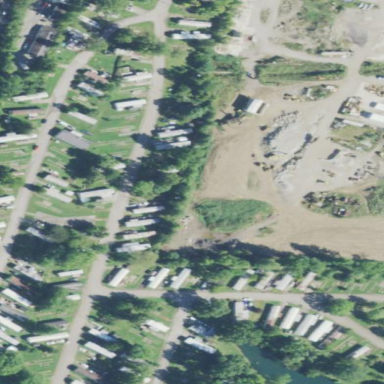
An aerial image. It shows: Residential area with mobile homes.